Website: home-depot
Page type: delivery-shipping
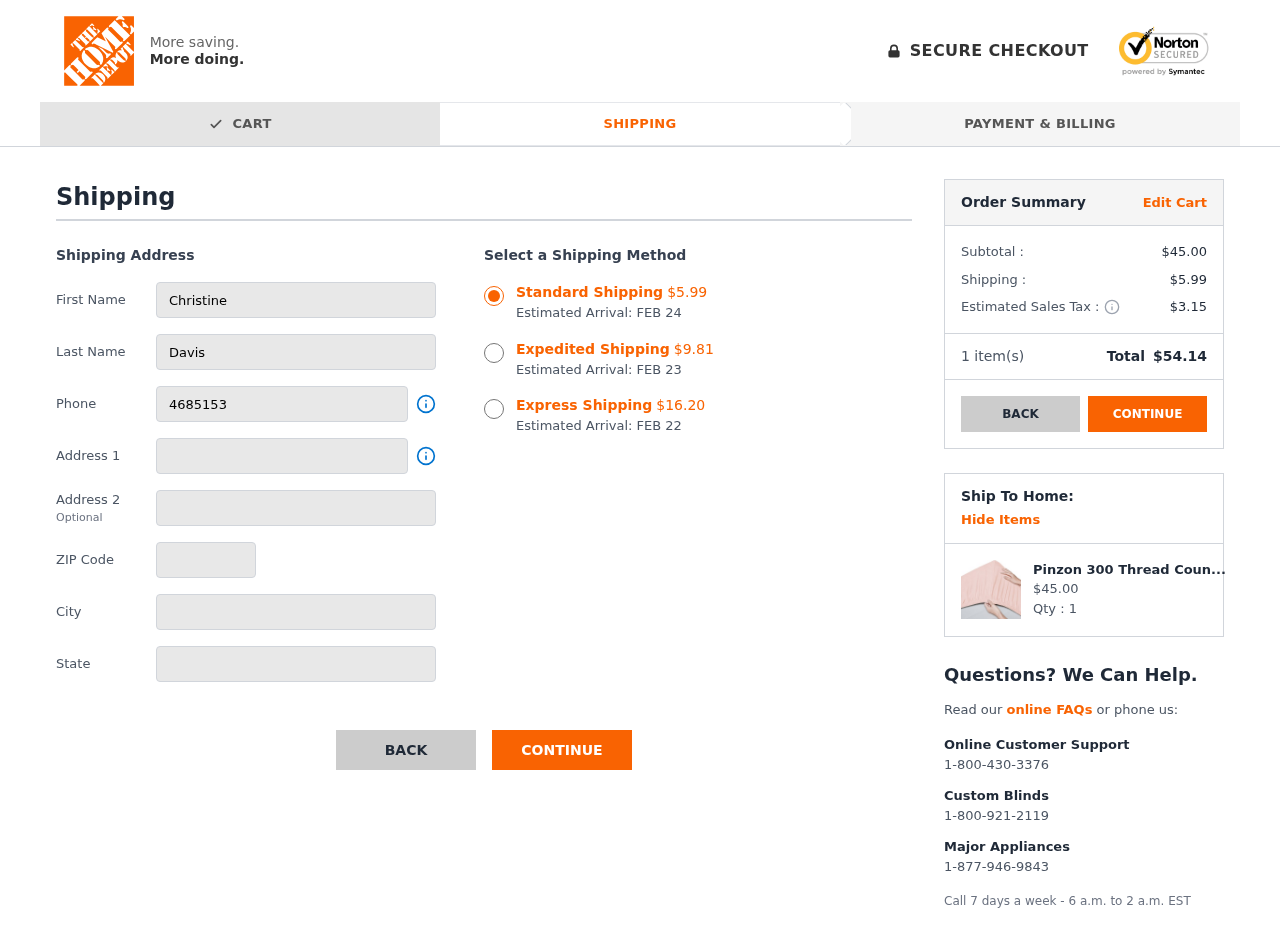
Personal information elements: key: PII_CITY
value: West Anthonymouth
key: PII_FIRSTNAME
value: Christine
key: PII_LASTNAME
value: Davis
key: PII_PHONE
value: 4685153938
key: PII_POSTCODE
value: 51308
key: PII_STATE
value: Iowa
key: PII_STREET
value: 6688 Bruce Lodge Apt. 876
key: PII_STREET2
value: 16570 Tracy Plains Suite 032
Product elements: key: PRODUCT1_NAME
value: Pinzon 300 Thread Count Organic Cotton Fitted Sheet (Pack of 2)
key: PRODUCT1_PRICE
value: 45
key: PRODUCT1_QUANTITY
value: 1
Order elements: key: ORDER_SHIPPING_COST_STANDARD
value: $5.99
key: ORDER_DELIVERY_DATE
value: FEB 24
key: ORDER_SHIPPING_COST_EXPEDITED
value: $9.81
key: ORDER_DELIVERY_DATE_EXPEDITED
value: FEB 23
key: ORDER_SHIPPING_COST_EXPRESS
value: $16.20
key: ORDER_DELIVERY_DATE_EXPRESS
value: FEB 22
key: ORDER_SUBTOTAL
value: $45.00
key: ORDER_SHIPPING_COST
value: $5.99
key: ORDER_TAX
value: $3.15
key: ORDER_NUM_ITEMS
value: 1
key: ORDER_TOTAL
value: $54.14